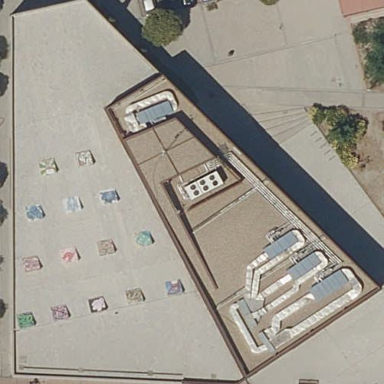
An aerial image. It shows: Public building used as community center.